Question: While working in Interface Builder within Xcode (4.3.2), the application froze and I had to reopen it again.
Now I am getting this error when trying to open the nib file. What gives?

I have already starting a project from scratch when this happened yesterday as I thought maybe some project files got corrupted, but now it's happened again on another project.
Any solutions?
Thanks
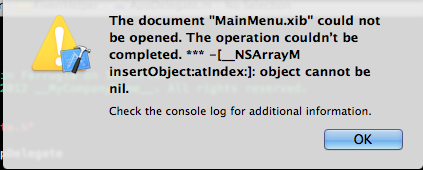
Answer: Console states that :
Apparently it is an Xcode problem, so I guess that is no answer at the moment to the problem :/
I think the only solution at the moment is to downgrade (Tried with Xcode 4.3.1 but still the same problem).
Can't really see any other option.